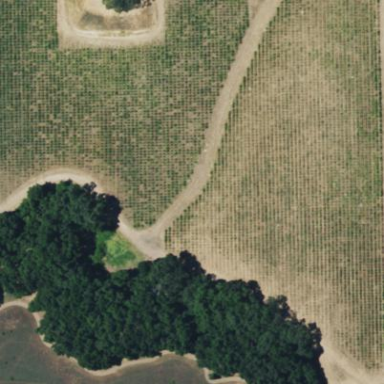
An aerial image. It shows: Vineyard.